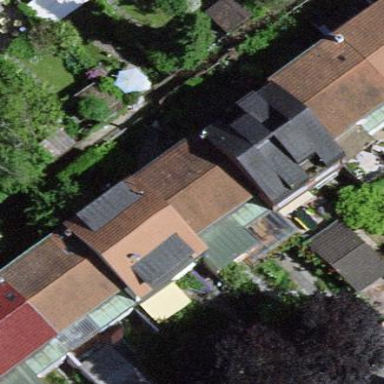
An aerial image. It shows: Terrace building.